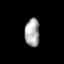
Tissue: lung
Cell type: Endothelial cells
Senescence score: 0.591
Nuclear area (px): 403
Mean DAPI intensity: 167.988